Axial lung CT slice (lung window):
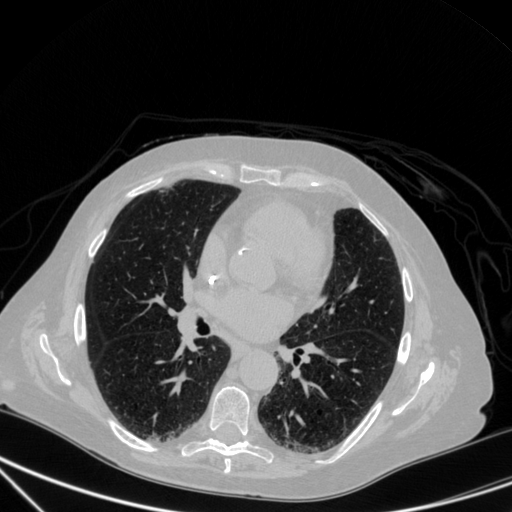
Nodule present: no